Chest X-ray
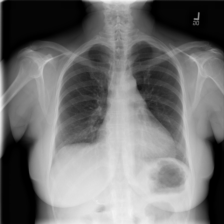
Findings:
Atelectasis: negative
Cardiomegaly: negative
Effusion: negative
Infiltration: negative
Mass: negative
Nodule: negative
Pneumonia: negative
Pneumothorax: negative
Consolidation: negative
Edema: negative
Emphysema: negative
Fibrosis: negative
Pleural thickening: positive
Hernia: negative